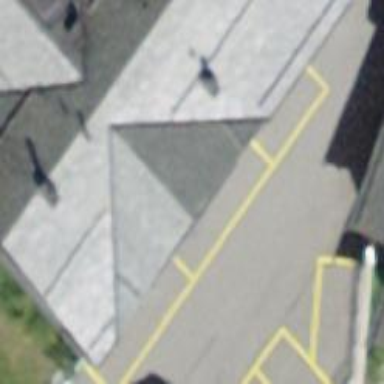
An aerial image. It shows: Building with tile roof.